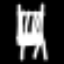
Label: chair